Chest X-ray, AP view. Patient: 29 years old, sex F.
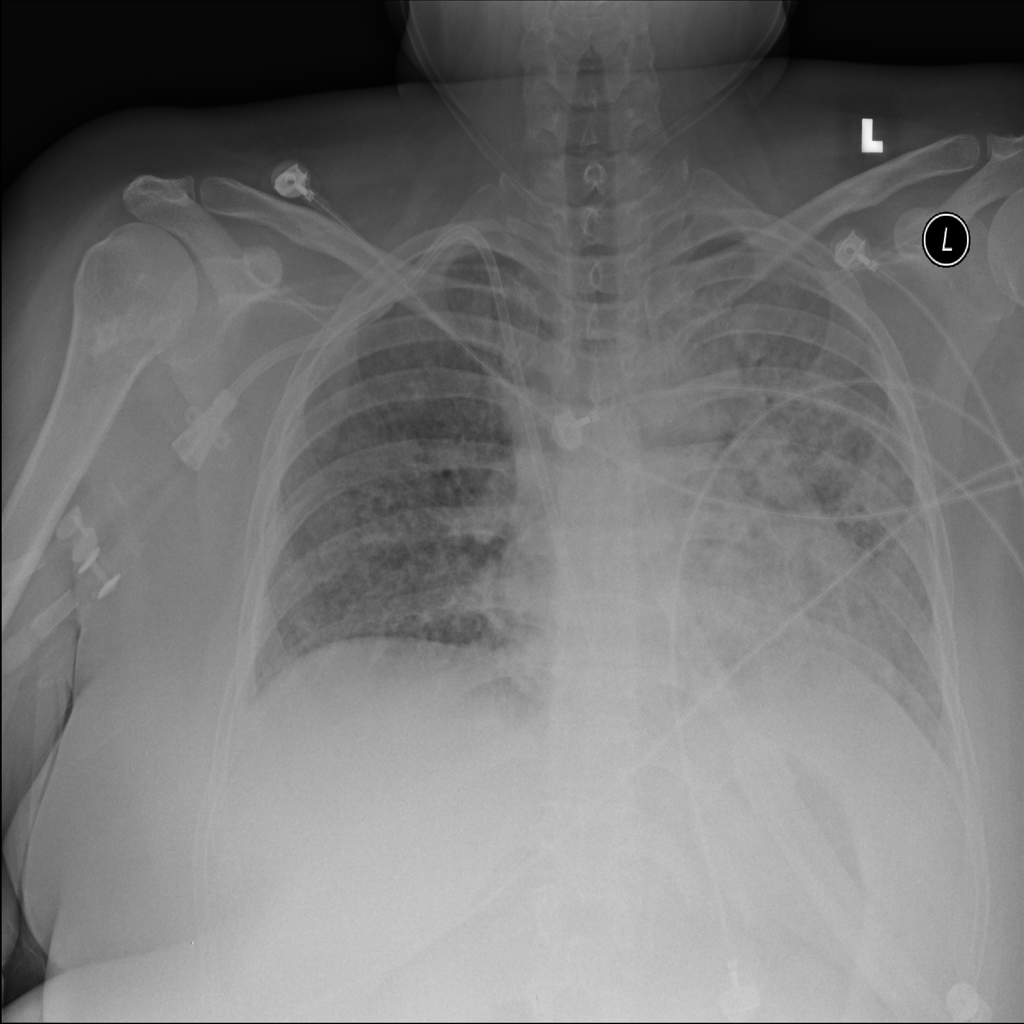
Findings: Infiltration